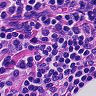
Metastatic tissue present: no